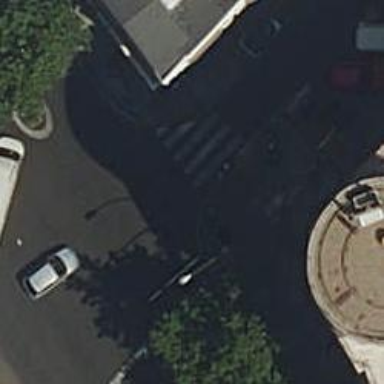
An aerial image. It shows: Marked road crossing.